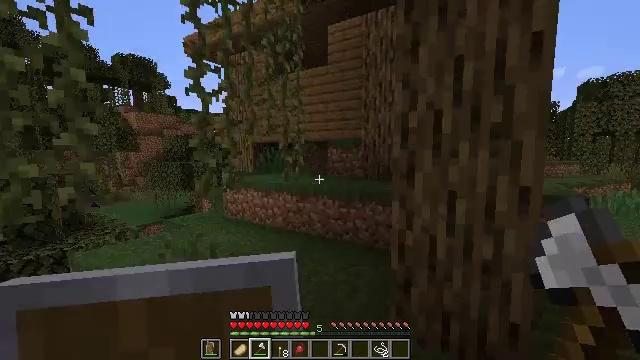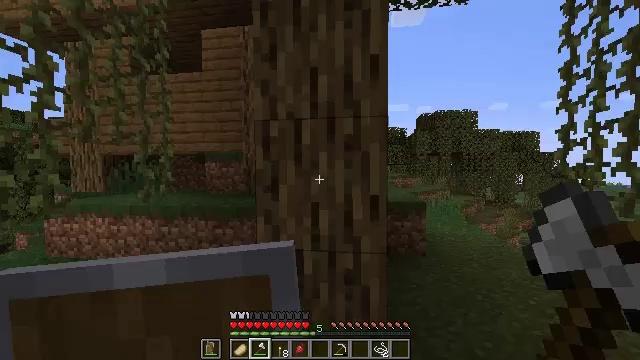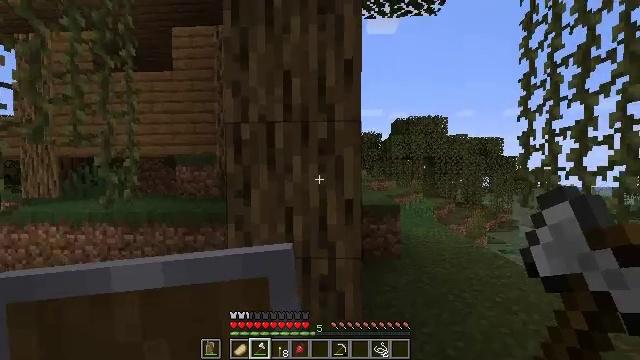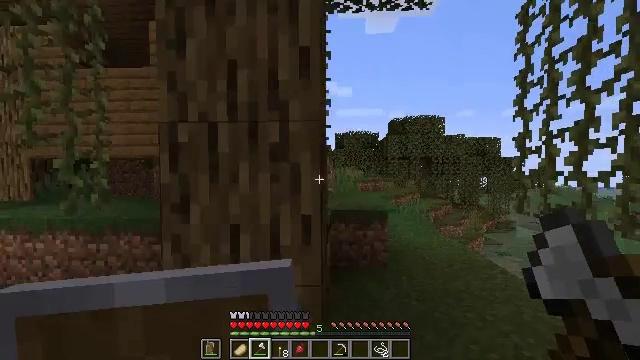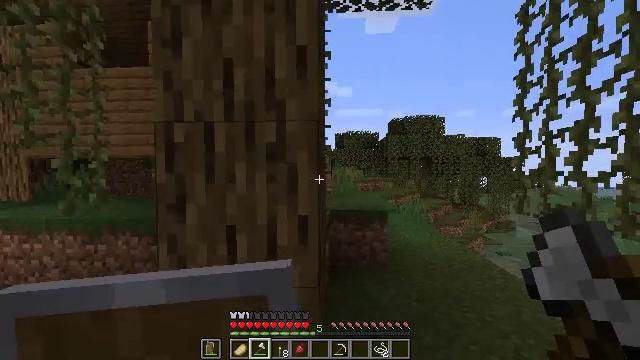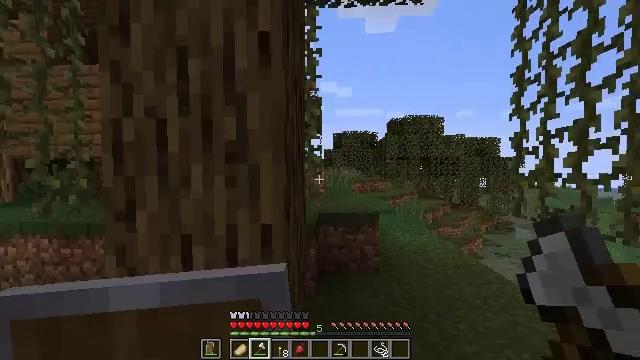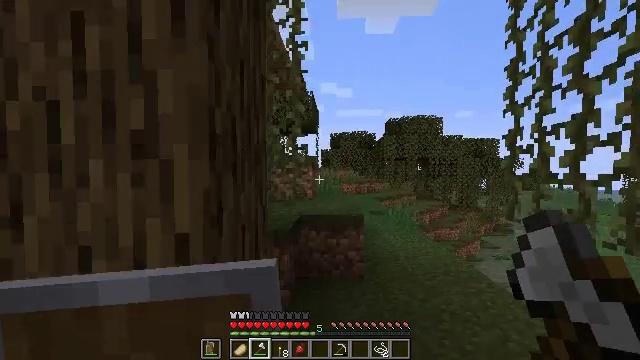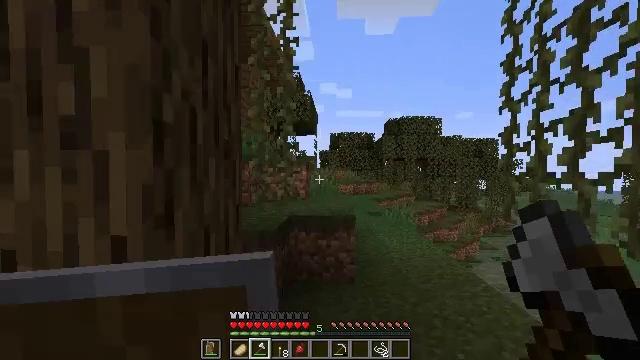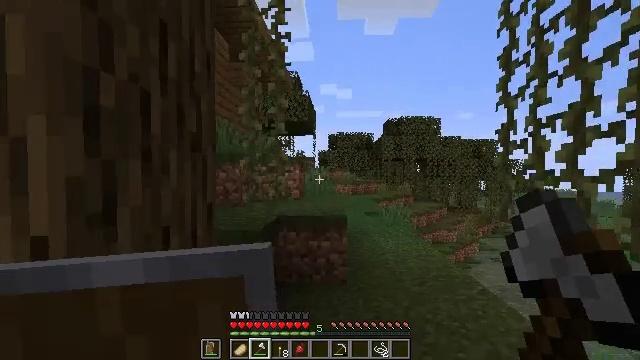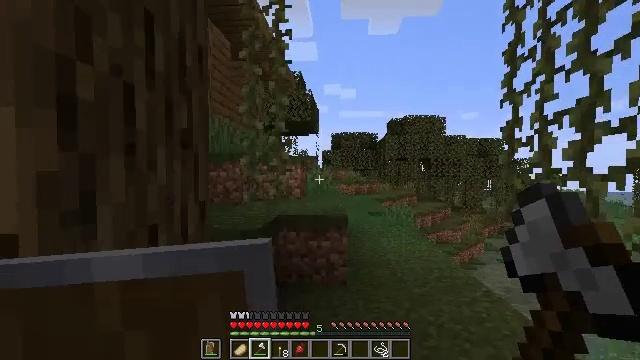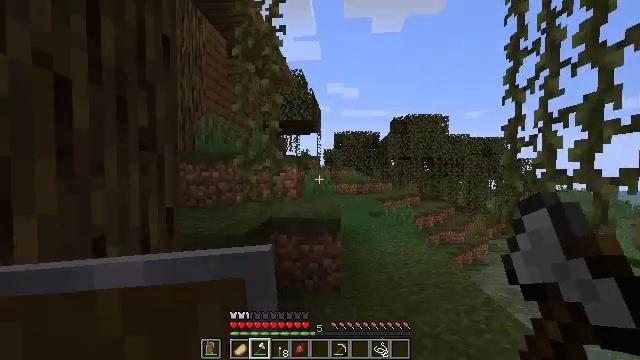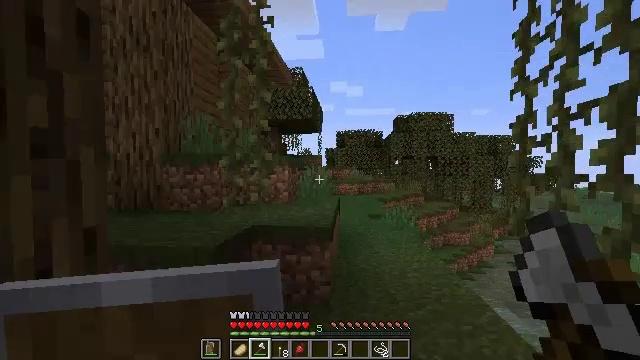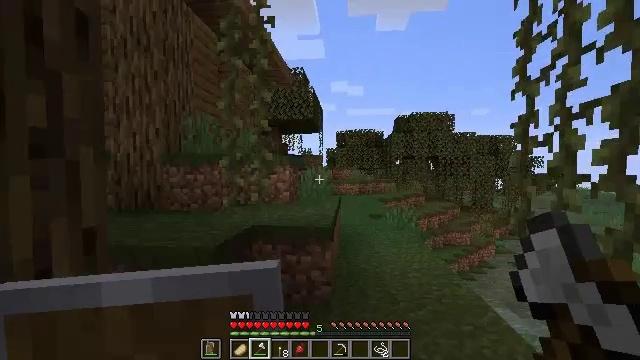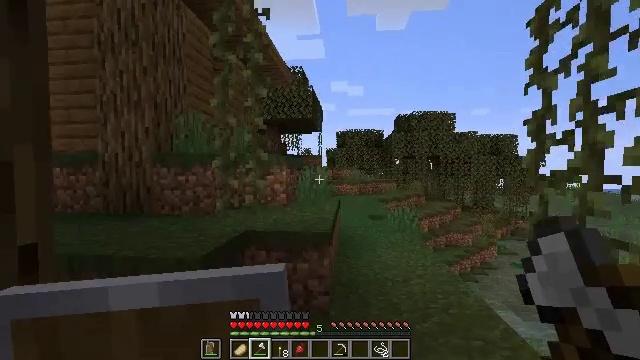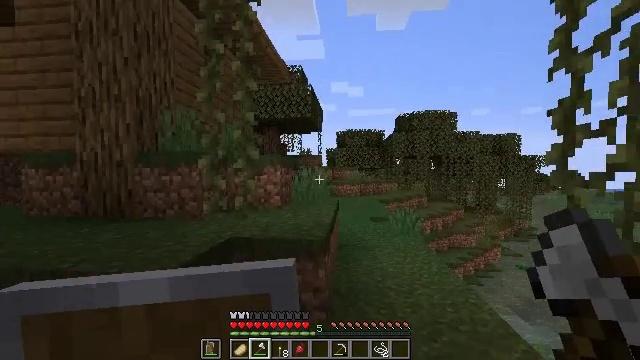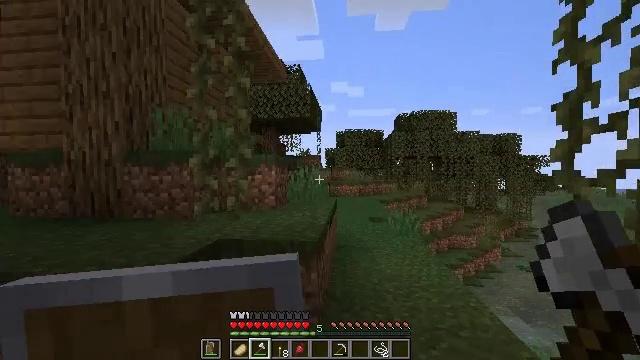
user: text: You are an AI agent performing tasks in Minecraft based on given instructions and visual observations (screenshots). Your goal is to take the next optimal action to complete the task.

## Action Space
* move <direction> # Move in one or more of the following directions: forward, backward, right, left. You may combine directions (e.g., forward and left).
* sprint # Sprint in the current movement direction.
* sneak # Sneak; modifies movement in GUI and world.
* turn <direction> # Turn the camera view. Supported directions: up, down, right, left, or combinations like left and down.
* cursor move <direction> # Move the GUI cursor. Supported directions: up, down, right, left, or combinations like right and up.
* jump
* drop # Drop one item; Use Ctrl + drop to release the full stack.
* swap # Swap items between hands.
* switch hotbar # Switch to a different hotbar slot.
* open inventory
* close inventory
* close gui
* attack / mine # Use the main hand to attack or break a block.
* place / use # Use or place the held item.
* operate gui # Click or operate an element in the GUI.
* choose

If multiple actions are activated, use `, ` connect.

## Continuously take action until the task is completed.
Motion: motion action
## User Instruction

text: Gather grass by holding the left mouse button.
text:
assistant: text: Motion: move forward and move right, turn right and up
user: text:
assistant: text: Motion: move forward and move right, turn right
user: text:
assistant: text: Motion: move forward and move right
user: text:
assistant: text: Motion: move forward and move right
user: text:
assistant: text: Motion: move forward and move right
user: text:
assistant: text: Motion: move forward and move right
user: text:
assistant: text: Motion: move forward and move right
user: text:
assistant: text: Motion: move forward and move right
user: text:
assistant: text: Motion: move forward and move right
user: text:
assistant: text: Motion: move forward and move right
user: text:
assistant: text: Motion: move forward
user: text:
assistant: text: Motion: move forward
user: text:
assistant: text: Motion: move forward
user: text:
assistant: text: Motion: move forward and move right
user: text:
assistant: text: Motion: move forward and move right
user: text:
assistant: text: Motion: move forward and move right
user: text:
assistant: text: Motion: move forward and move right
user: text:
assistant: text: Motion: move forward
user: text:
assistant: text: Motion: move forward and move right, turn left
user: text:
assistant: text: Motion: move forward and move right, turn left
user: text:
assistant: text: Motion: move forward and move right, turn left
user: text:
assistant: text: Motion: move forward and move right, turn left
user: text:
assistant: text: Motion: move forward, turn left
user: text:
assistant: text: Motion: move forward, turn left
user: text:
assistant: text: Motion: move forward and move right, turn left
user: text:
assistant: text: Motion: move forward and move right, turn left
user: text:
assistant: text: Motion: move forward and move right
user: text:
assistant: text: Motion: move forward and move right, turn left
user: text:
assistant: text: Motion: move forward and move right, turn left
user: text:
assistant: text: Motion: move forward and move right, turn left